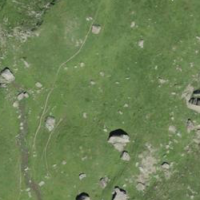
EUNIS habitat code: 23
Species observed at this site:
Arnica montana